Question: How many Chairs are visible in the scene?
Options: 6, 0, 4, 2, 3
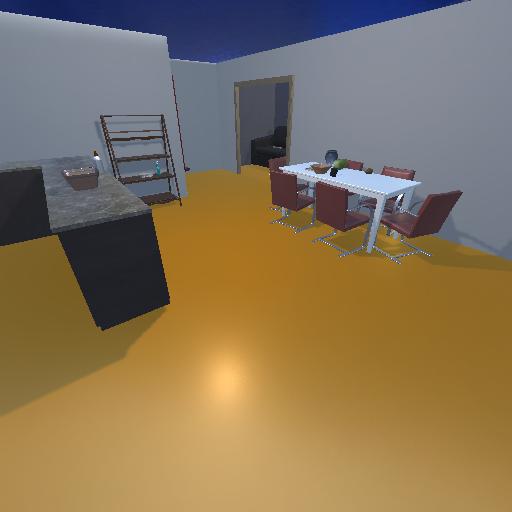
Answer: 6